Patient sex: M
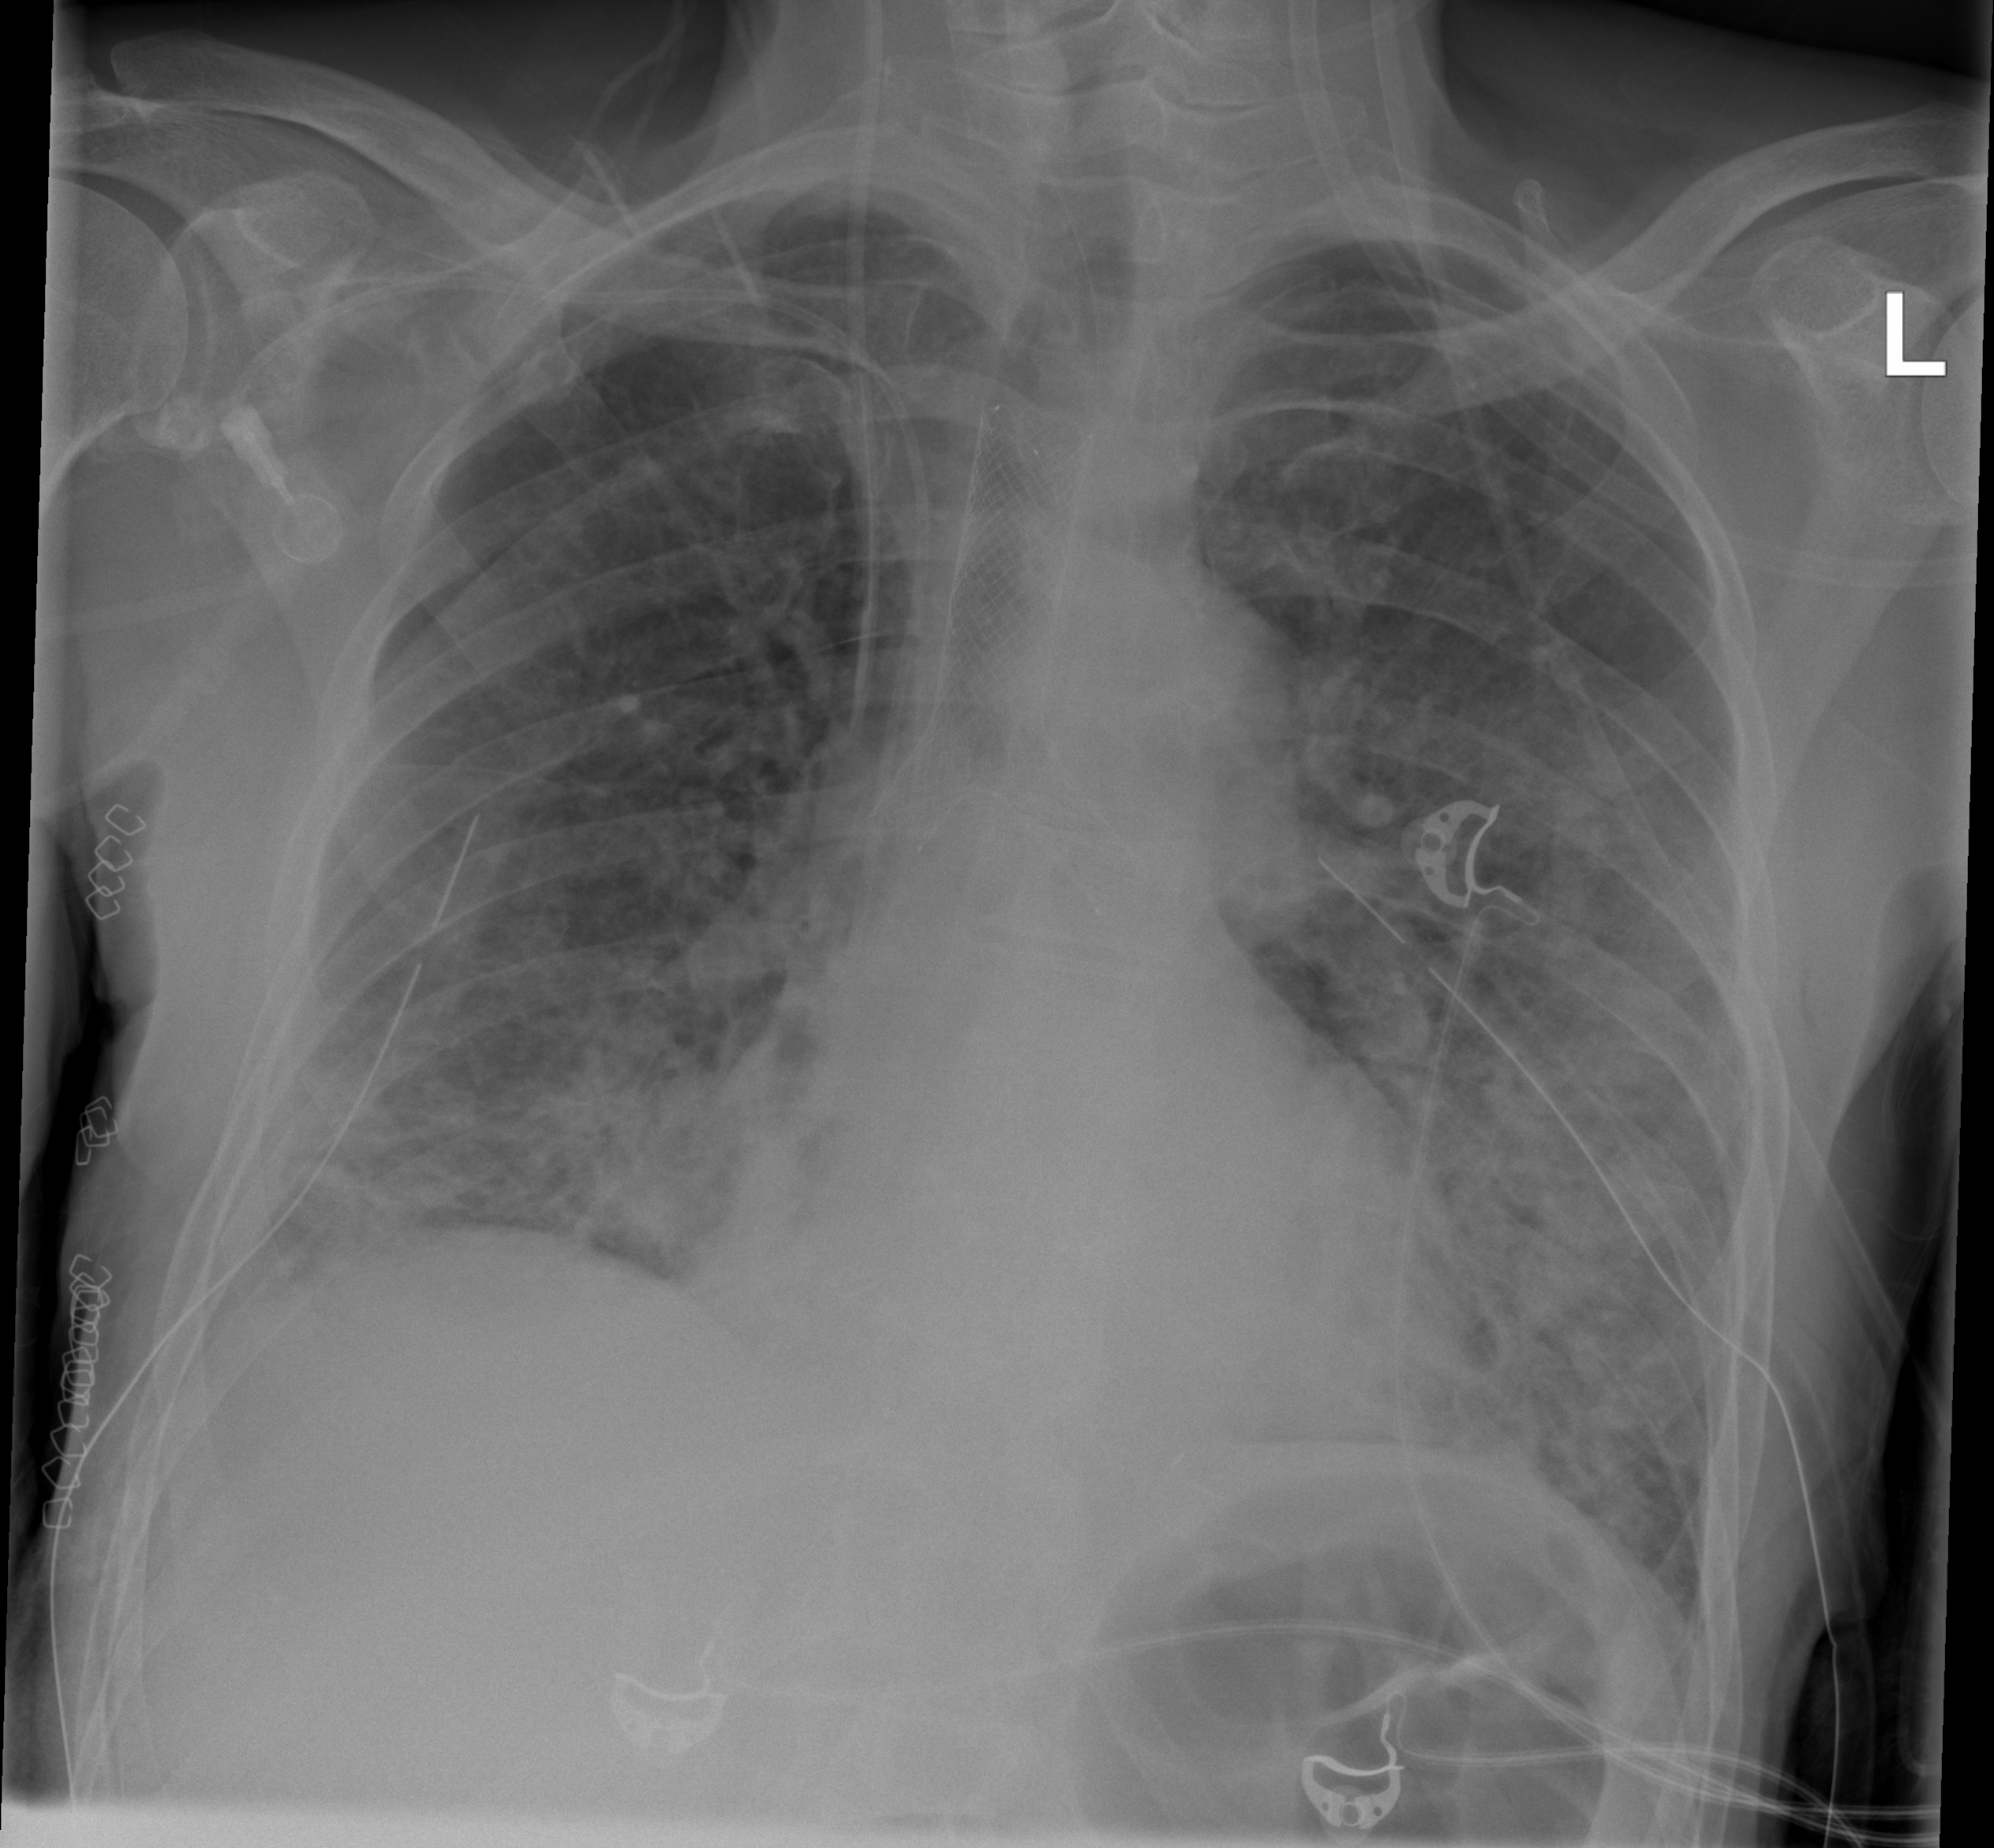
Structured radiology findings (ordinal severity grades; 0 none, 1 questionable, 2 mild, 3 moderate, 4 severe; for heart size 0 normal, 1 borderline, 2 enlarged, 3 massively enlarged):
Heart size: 1
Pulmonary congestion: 0
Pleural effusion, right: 1
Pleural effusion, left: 1
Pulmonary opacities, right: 2
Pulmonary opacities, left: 3
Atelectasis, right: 1
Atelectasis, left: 2